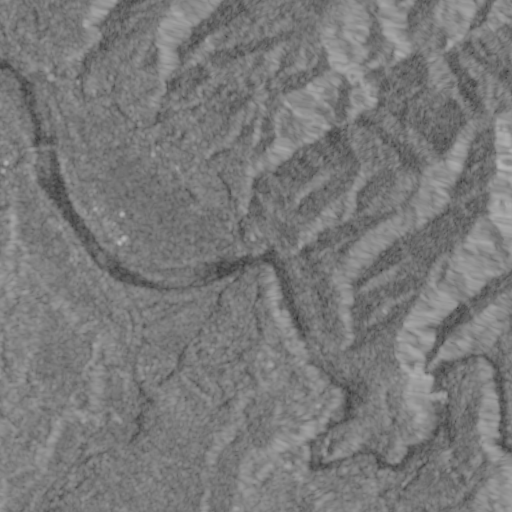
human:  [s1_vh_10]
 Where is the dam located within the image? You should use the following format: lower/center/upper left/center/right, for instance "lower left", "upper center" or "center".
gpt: The dam is located in the lower right of the image.
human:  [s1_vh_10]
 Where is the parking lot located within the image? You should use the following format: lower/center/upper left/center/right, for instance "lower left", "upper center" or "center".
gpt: The parking lot is located in the lower center of the image.
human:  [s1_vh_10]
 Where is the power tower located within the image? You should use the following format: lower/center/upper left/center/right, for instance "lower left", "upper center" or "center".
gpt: The power tower is located in the lower left of the image.
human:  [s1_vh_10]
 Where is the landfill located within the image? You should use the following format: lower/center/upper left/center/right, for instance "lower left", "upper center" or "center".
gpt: There is no landfill in the image.

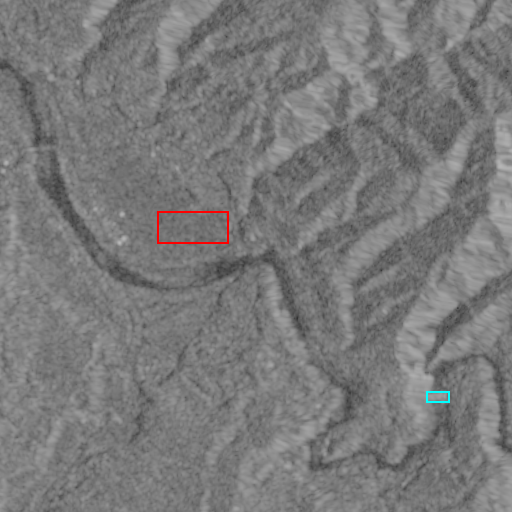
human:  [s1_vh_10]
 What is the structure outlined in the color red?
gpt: The structure outlined in red is a crop field.
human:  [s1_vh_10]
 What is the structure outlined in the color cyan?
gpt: The structure outlined in cyan is a dam.
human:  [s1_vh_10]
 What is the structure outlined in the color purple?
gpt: There is no purple outline.